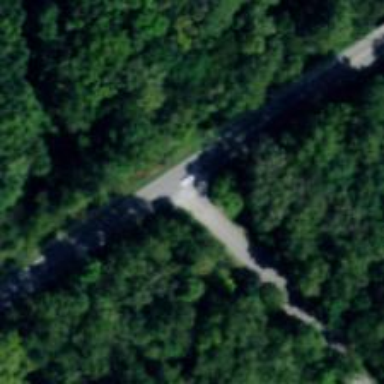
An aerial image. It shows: Stop road.